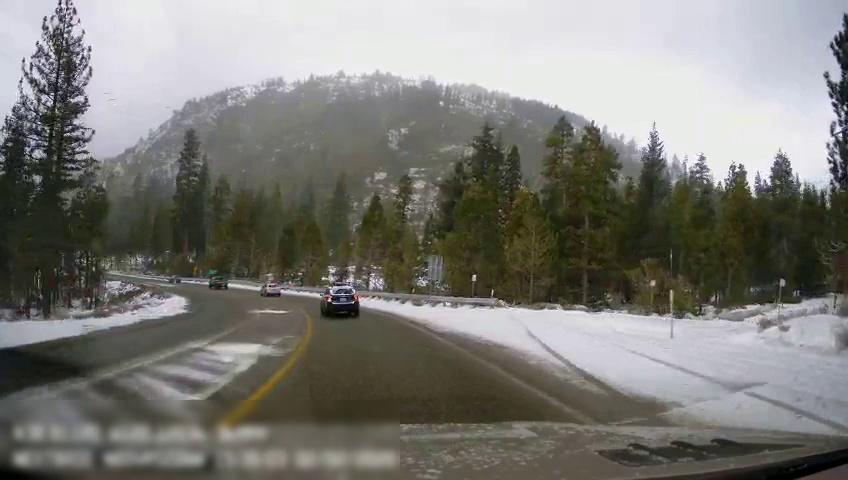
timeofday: Day
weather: Snowy
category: Drivable Space
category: Vehicles | Car
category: Vehicles | Truck
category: Vehicles | SUV
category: Vehicles | SUV
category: Lanes | Current Lane
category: Lanes | Opposite Lane
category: Lanes | Current Lane